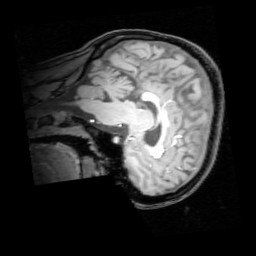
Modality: T1w
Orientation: sagittal
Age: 21
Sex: female
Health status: healthy
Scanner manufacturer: philips
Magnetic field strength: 3 T
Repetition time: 0.012 s
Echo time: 0.0037 s